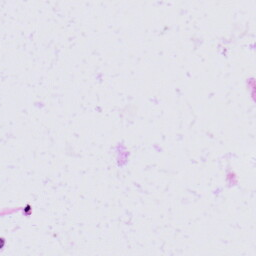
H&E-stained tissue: Skin